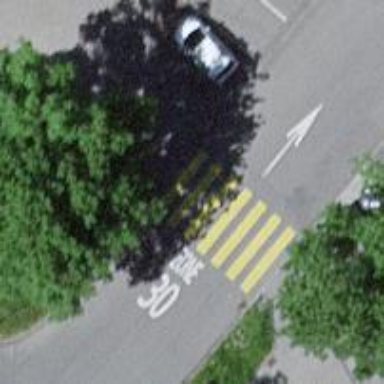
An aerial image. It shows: Uncontrolled crossing on the road.